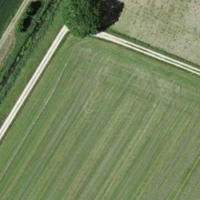
EUNIS habitat code: 52
Species observed at this site:
Helix pomatia